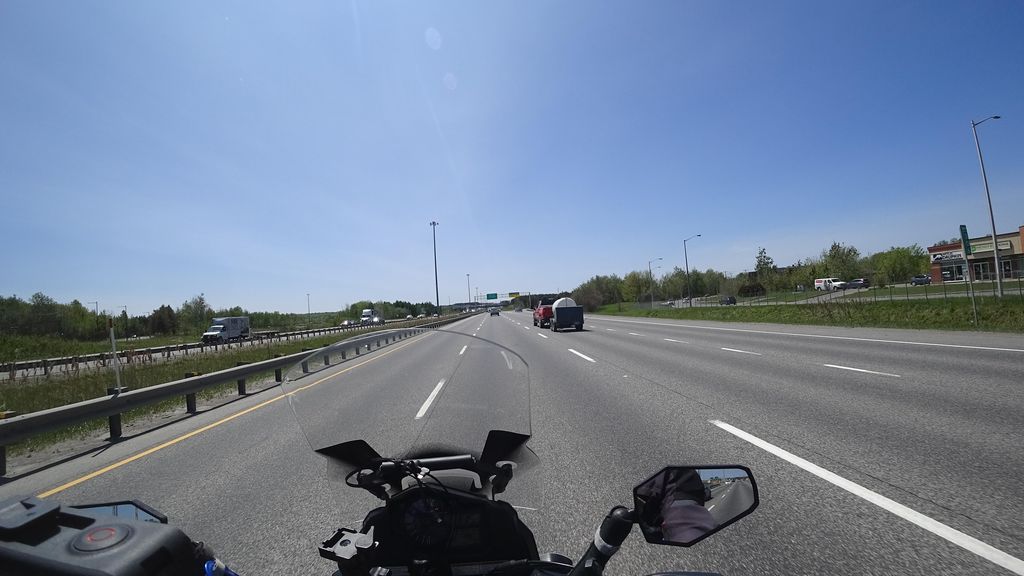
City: quebec_city